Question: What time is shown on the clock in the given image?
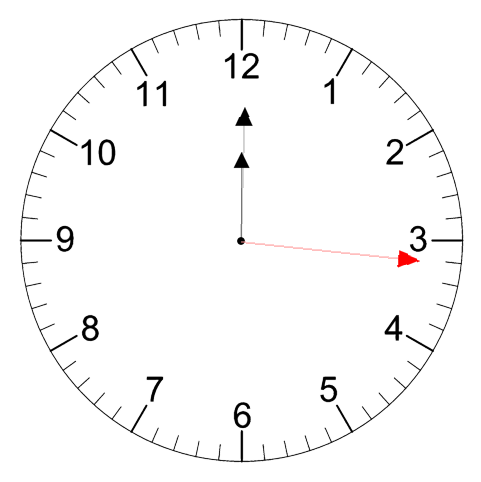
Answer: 12:00:16